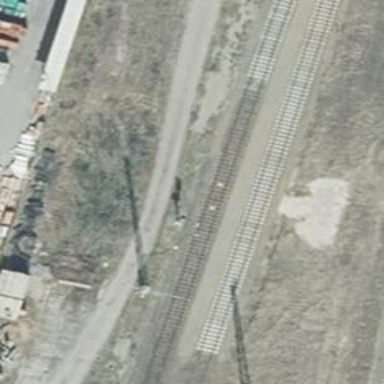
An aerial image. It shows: Railway signal with block marker train protection type.